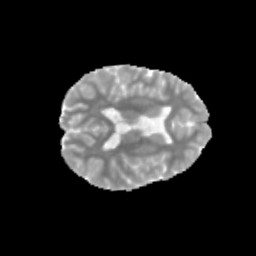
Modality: MD
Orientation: axial
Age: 11
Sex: female
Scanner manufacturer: siemens
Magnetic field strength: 3 T
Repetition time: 3.8 s
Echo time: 0.07 s